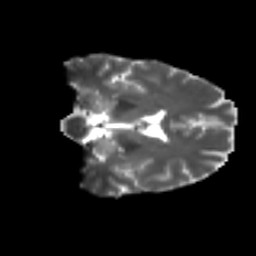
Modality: T2w
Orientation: coronal
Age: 38
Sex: female
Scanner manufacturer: ge
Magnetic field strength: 3 T
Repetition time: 7.8 s
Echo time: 0.0608 s